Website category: book
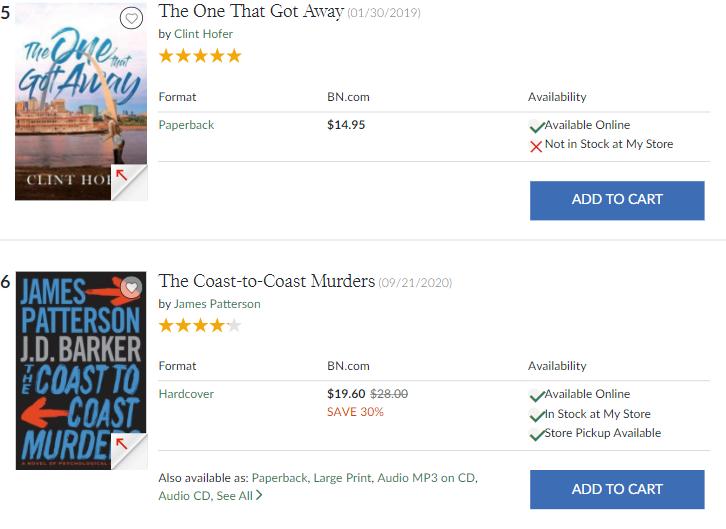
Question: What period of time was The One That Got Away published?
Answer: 01/30/2019

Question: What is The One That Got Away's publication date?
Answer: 01/30/2019

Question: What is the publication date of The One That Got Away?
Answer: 01/30/2019

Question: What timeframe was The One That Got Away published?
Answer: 01/30/2019

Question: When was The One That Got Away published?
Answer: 01/30/2019

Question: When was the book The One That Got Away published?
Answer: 01/30/2019

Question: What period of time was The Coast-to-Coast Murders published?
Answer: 09/21/2020

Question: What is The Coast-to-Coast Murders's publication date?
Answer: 09/21/2020

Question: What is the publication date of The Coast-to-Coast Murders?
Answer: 09/21/2020

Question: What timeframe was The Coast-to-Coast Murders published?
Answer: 09/21/2020

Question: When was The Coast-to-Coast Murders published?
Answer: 09/21/2020

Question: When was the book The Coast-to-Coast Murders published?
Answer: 09/21/2020

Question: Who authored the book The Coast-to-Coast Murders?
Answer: James Patterson

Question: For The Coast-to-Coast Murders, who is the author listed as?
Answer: James Patterson

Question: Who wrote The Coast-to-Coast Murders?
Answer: James Patterson

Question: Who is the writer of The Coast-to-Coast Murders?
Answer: James Patterson

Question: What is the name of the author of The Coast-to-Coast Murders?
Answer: James Patterson

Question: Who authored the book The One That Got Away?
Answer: Clint Hofer

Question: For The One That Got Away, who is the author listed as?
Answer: Clint Hofer

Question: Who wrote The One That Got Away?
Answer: Clint Hofer

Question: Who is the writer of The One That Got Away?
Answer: Clint Hofer

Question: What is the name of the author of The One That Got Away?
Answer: Clint Hofer

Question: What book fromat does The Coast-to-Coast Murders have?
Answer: Hardcover

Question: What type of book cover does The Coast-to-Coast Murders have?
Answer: Hardcover

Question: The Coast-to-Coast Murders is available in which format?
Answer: Hardcover

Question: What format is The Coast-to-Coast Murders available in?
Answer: Hardcover

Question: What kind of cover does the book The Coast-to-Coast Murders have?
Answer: Hardcover

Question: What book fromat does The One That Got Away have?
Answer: Paperback

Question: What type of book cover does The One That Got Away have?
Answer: Paperback

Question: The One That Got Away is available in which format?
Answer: Paperback

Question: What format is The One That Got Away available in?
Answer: Paperback

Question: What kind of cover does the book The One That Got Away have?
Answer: Paperback

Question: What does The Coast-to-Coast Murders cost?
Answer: $19.60

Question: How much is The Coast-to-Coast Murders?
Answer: $19.60

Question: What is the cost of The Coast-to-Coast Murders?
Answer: $19.60

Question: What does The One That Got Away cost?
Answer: $14.95

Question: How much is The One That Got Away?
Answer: $14.95

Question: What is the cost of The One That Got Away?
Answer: $14.95

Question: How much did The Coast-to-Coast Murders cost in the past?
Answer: $28.00

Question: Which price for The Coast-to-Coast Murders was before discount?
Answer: $28.00

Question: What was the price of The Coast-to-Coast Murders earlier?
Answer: $28.00

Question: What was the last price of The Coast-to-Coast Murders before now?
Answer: $28.00

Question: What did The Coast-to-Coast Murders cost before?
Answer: $28.00

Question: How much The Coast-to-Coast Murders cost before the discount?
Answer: $28.00

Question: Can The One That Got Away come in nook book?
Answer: no

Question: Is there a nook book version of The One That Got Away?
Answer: no

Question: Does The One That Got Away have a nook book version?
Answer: no

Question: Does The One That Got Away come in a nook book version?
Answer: no

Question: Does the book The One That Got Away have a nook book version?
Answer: no

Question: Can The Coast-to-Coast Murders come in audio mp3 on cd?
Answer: yes

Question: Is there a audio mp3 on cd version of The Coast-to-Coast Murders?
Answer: yes

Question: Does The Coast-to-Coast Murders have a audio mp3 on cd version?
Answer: yes

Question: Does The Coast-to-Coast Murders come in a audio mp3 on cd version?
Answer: yes

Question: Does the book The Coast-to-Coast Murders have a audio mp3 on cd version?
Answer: yes

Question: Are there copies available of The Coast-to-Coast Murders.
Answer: yes

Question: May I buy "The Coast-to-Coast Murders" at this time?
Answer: yes

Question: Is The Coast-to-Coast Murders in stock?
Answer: yes

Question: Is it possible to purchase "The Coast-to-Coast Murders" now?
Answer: yes

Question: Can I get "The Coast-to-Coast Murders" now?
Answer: yes

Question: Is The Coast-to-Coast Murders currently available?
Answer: yes

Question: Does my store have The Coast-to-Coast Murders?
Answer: yes

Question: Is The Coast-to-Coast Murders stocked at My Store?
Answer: yes

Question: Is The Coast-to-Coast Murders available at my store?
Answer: yes

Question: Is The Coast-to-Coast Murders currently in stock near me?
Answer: yes